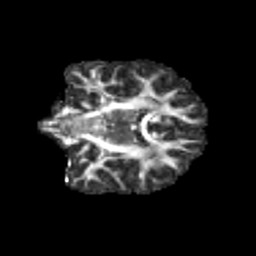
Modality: FA
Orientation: coronal
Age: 14
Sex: female
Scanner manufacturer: siemens
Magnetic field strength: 3 T
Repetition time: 3.8 s
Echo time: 0.07 s